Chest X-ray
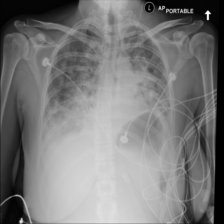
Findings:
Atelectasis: negative
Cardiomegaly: negative
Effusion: negative
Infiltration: negative
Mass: negative
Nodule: negative
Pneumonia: negative
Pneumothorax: negative
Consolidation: negative
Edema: negative
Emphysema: negative
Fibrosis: negative
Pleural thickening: negative
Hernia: negative